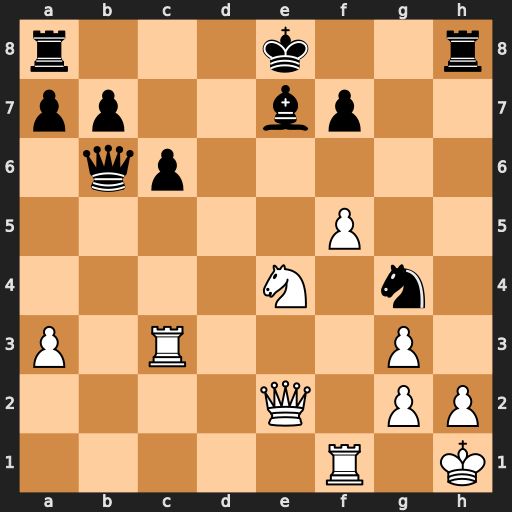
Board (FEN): r3k2r/pp2bp2/1qp5/5P2/4N1n1/P1R3P1/4Q1PP/5R1K
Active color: w
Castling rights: kq
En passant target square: -
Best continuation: Qxg4